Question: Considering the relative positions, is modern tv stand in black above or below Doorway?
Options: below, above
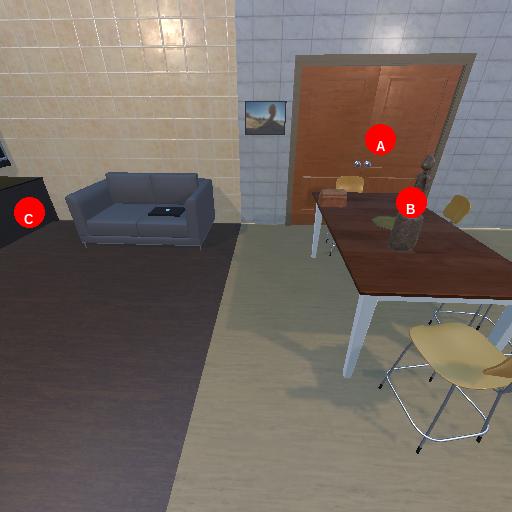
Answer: below